Question: I have the following code:
'''
UINavigationController localNavigationController = [[[NSBundle mainBundle] loadNibNamed:@"CustomView" owner:self options:nil] objectAtIndex:0];
'''
And here's the CustomView.xib

am I wiring it wrong? I am getting the following error:
'''
*** Terminating app due to uncaught exception 'NSInvalidArgumentException', reason: '-[UIWindow setParentViewController:]: unrecognized selector sent to instance 0x5b74fe0'
'''
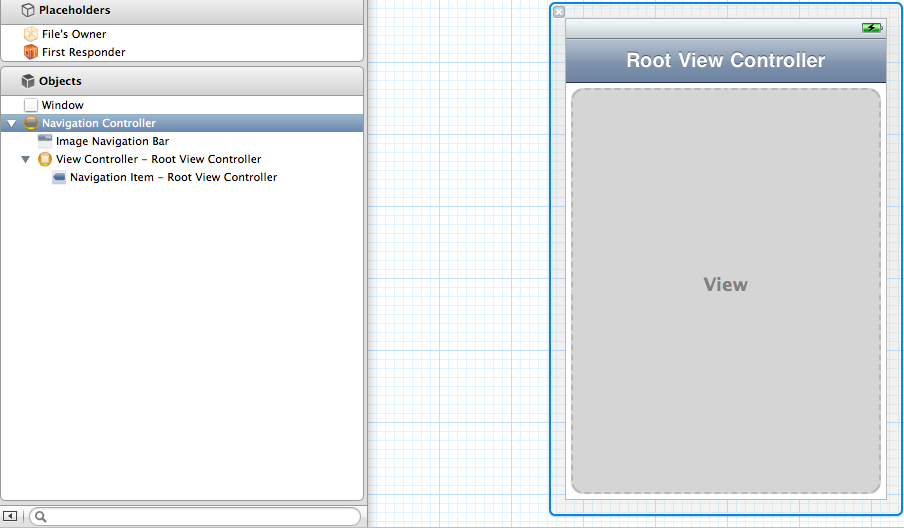
Answer: If you are loading the NIB, and asking for the object at index 0, wouldn't that be the UIWindow? Where are you using the navigation controller? IF you are using it in your main application, why don't you just create an iVar and a property for it as an IBOutlet and hook it up? It will automatically get loaded for you...